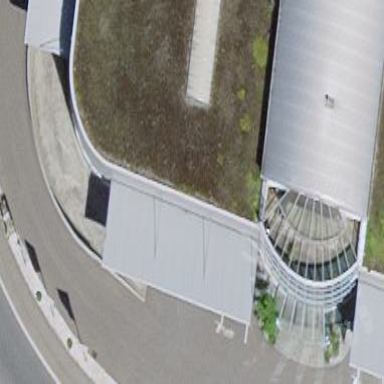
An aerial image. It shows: View of roof of building.